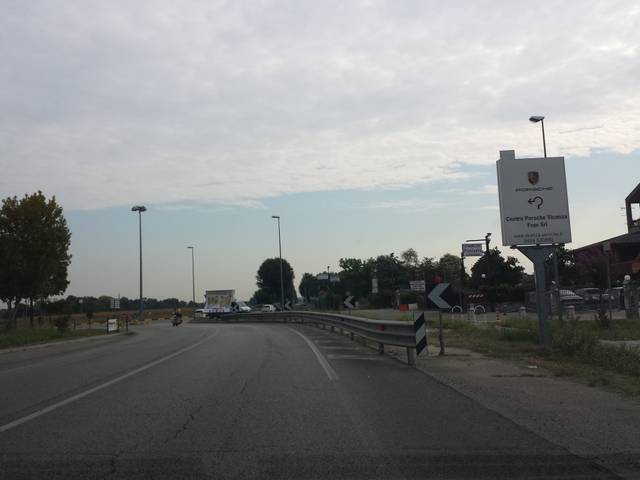
Region: Italy
Coordinates: 45.517, 11.467